Question: I am having the below string in a string variable in java.
'''
rule "6"
no-loop true
when
then
String prefix = null;
prefix = "900";
String style = null;
style = "490";
String grade = null;
grade = "GL";
double basePrice = 0.0;
basePrice = 837.00;
String ruleName = null;
ruleName = "SIVM_BASE_PRICE_006
Rahul Kumar Singh";
ProductConfigurationCreator.createFact(drools, prefix, style,grade,baseprice,rulename);
end
rule "5"
no-loop true
when
then
String prefix = null;
prefix = "800";
String style = null;
style = "481";
String grade = null;
grade = "FL";
double basePrice = 0.0;
basePrice = 882.00;
String ruleName = null;
ruleName = "SIVM_BASE_PRICE_005";
ProductConfigurationCreator.createFact(drools, prefix, style,grade,baseprice,rulename);
end
'''
I need to replace this the carriage return between "THEN" and "END" keyword with white space so that it becomes like below code:
'''
rule "6"
no-loop true
when
then
String prefix = null;
prefix = "900";
String style = null;
style = "490";
String grade = null;
grade = "GL";
double basePrice = 0.0;
basePrice = 837.00;
String ruleName = null;
ruleName = "SIVM_BASE_PRICE_006 Rahul Kumar Singh";
ProductConfigurationCreator.createFact(drools, prefix, style,grade,baseprice,rulename);
end
rule "5"
no-loop true
when
then
String prefix = null;
prefix = "800";
String style = null;
style = "481";
String grade = null;
grade = "FL";
double basePrice = 0.0;
basePrice = 882.00;
String ruleName = null;
ruleName = "SIVM_BASE_PRICE_005";
ProductConfigurationCreator.createFact(drools, prefix, style,grade,baseprice,rulename);
end
'''
In the above two example of string set, the second is correct format that I need. However, in the first set, I am getting this :
'''
ruleName = "SIVM_BASE_PRICE_006
Rahul Kumar Singh";
'''
This perticulerly needs to be like this:
'''
ruleName = "SIVM_BASE_PRICE_006 Rahul Kumar Singh";
'''
and I also need to ensure that this doesn't effect any thing else in the string.
Thus I need to replace this "carriage return" with a white space and make in one line. This is my requirment. I tried with replace and replaceAll method of string but not works properly.
Problem:
> I need to look in between string "then" and "end" and in that whenever
there is any carriage return in between two double quaotes "" ""; I
need to replace this carriage return with white space and make it in
one line.
Thanks
EDIT:
DRT:
'''
template header
Prefix
Style
Product
package com.xx
import com.xx.drools.ProductConfigurationCreator;
template "ProductSetUp"
rule "Product_@{row.rowNumber}"
no-loop true
when
then
String prefix = null;
prefix = "@{Prefix}";
String style = null;
prefix = "@{Style}";
String product = null;
product = "@{Product}";
ProductConfigurationCreator.createProductFact(drools,prefix,style,product);
end
end template
'''
The excel and drt are for only demostration purpose.
In the Image, in Product column, there is "SOFAS
kumar shorav". Actually this is creating problem. This will generate like below:
'''
product = "SOFAS
kumar shorav";
'''
I need this like below:
'''
product = "SOFAS kumar shorav";
'''
Then Excel data :
attached image.
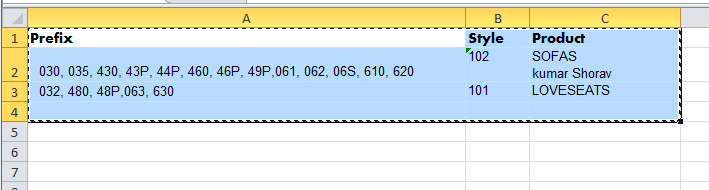
Answer: You might say that there is a bug in org.drools.template.parser.StringCell, method
'''
public void addValue(Map<String, Object> vars) {
vars.put(column.getName(), value);
}
'''
Here, the value is added to the Map as a String but this does not take into account that string values are usually expanded into string literals. Therefore, an embedded newline should be converted to the escape sequence '
'. You might try this patch:
'''
public void addValue(Map<String, Object> vars) {
String h = value.replaceAll( "
", "\\n" );
vars.put(column.getName(), h);
}
'''
Take the source file, put it into a suitable subdirectory, compile it to a class file and make sure that the root directory precedes 'drools-templates-6.2.0.Final-sources.jar' in the class path. You should then see
'''
ruleName = "SIVM_BASE_PRICE_006
Rahul Kumar Singh";
'''
in the generated DRL file. Obviously, this is not a space,
I suggest (urgently) that you follow this approach. The reason is simply this that strings are expanded between quotes, and then the replacement would result almost certainly in invalid code. There is simply no remedy as the template compiler is "dumb" and does not really "know" what it is expanding.
If a String in a spreadsheet contains a line break, template expansion render this faithfully, and break the line just there. If this produces invalid (Java) code: why was the line break entered in the first place? There is absolutely no reason to have a space in that cell if that's what you want.